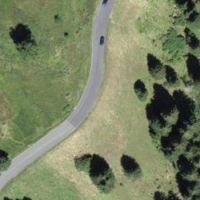
EUNIS habitat code: 23
Species observed at this site:
Cirsium arvense